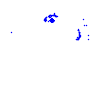
Particle: electron